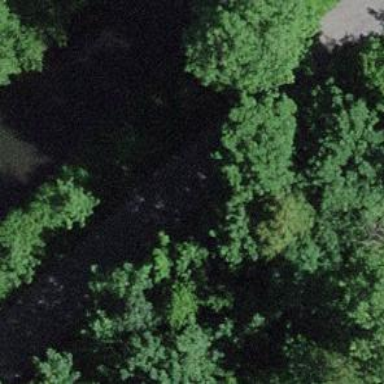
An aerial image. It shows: Beautiful avenue lined with deciduous broadleaved trees.